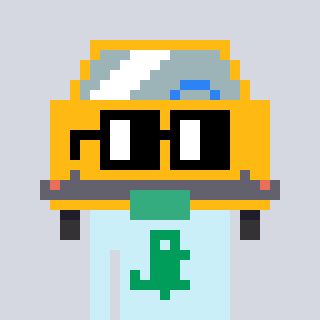
a pixel art character with square black glasses, a taxi-shaped head and a cold-colored body on a cool background